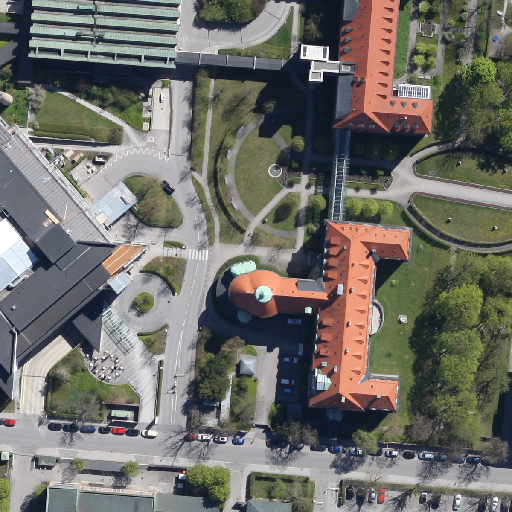
Referring expression: road marking